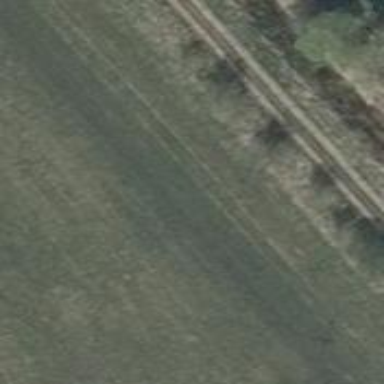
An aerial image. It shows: Grass track with grade3 tracktype.